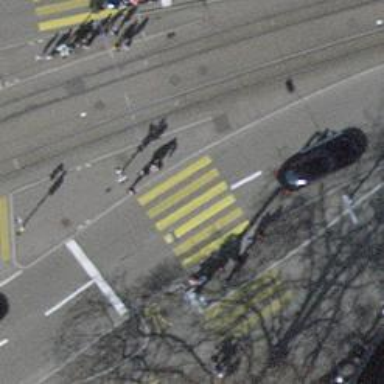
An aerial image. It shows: Kerb barrier.